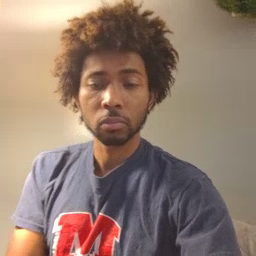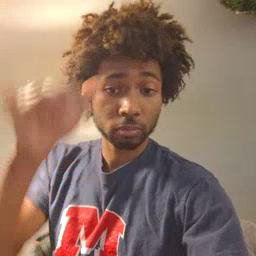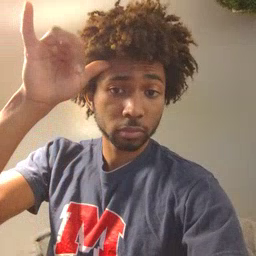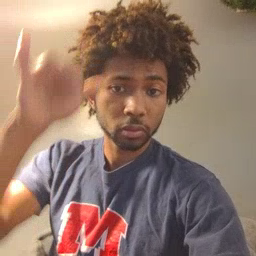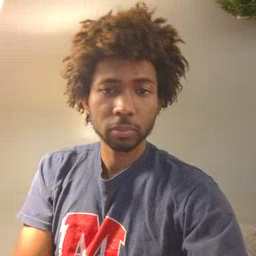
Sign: cow